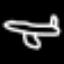
Label: airplane